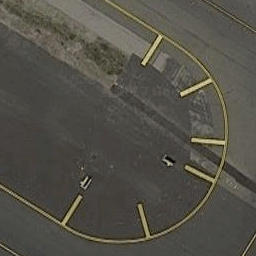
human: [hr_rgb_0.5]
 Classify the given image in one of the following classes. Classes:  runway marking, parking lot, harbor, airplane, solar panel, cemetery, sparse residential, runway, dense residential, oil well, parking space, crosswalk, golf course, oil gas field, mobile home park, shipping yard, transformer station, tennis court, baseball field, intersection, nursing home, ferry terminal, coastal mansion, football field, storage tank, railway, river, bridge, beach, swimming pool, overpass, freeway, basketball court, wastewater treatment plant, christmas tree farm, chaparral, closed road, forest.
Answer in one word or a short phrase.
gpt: runway marking